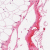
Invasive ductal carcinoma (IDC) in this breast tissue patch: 0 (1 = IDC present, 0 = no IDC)